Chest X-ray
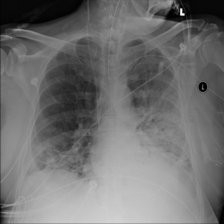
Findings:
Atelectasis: negative
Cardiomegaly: negative
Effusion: negative
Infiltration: positive
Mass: negative
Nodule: negative
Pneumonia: negative
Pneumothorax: negative
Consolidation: positive
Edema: negative
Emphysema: negative
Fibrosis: negative
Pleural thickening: negative
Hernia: negative